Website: macys
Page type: delivery-shipping
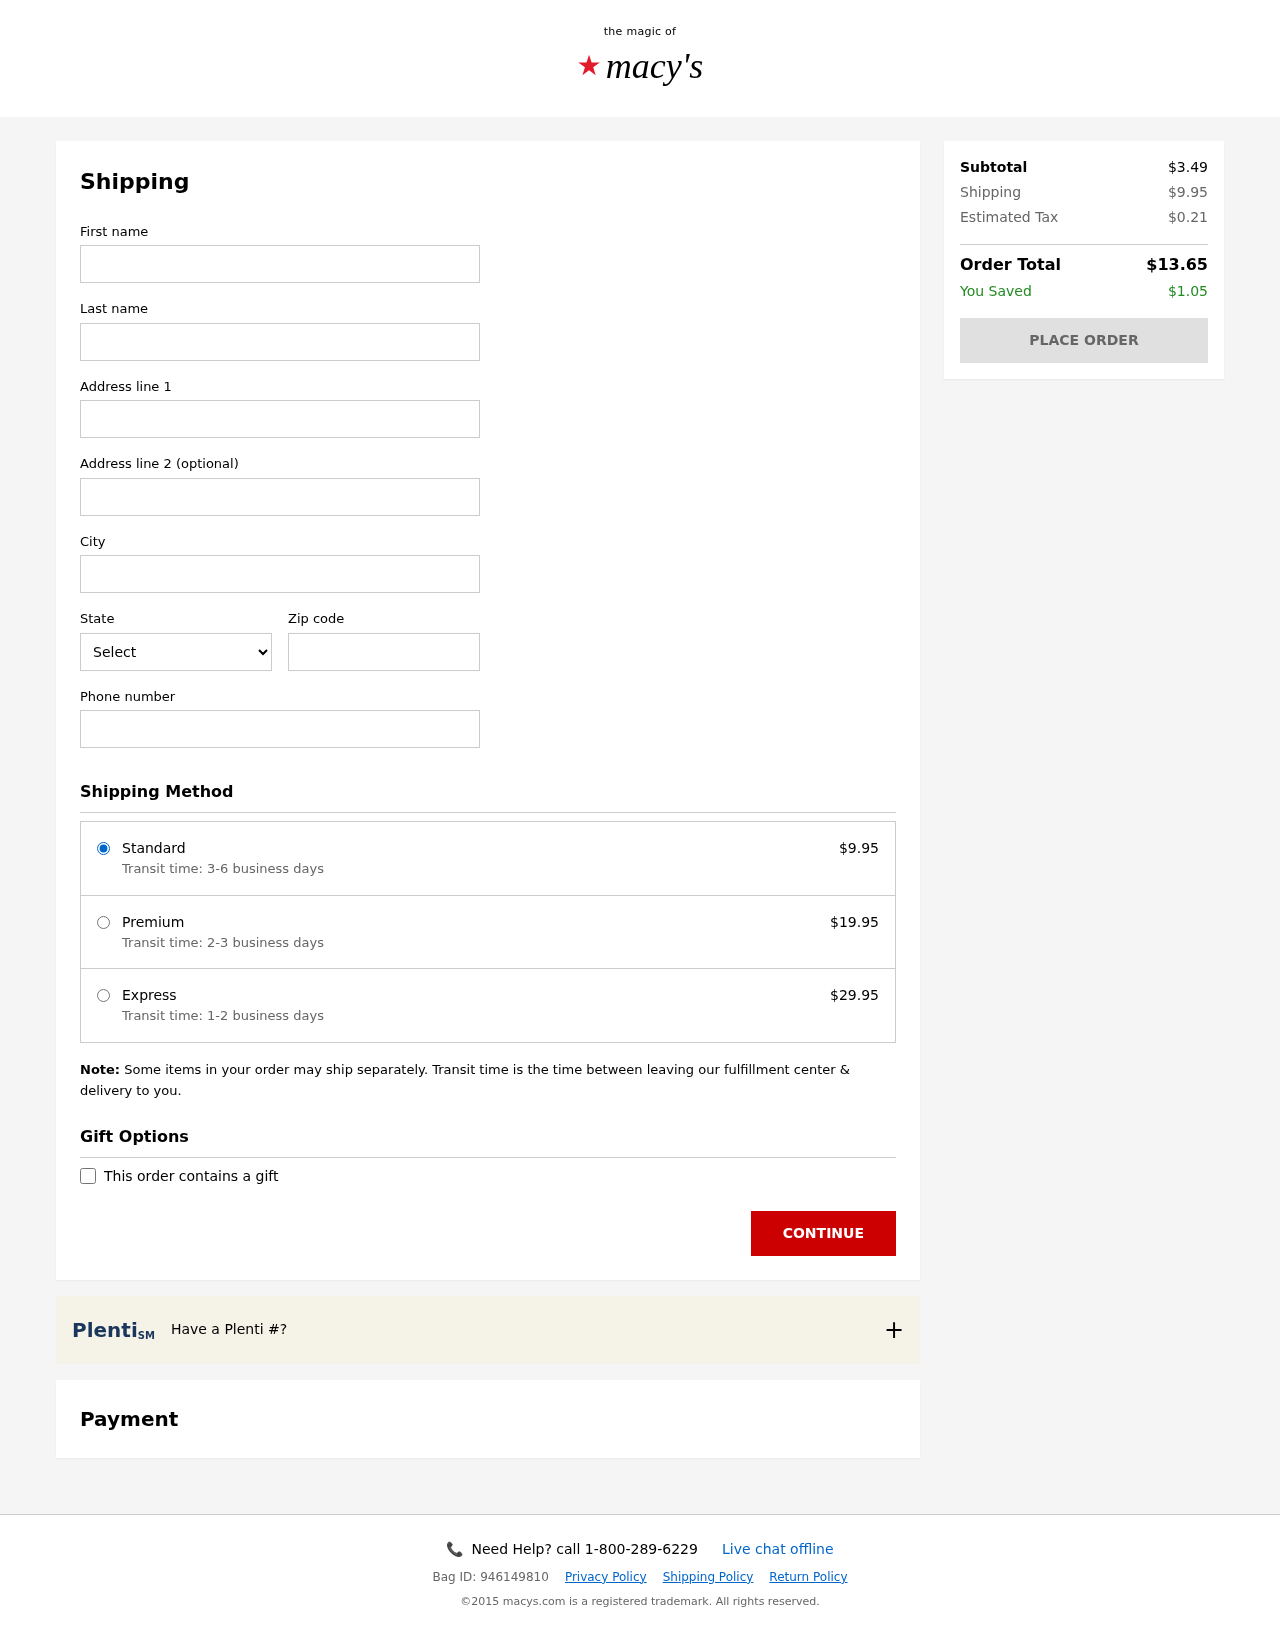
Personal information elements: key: PII_CITY
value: New Seanberg
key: PII_FIRSTNAME
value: Jerry
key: PII_LASTNAME
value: Rhodes
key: PII_PHONE
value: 7962554508
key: PII_POSTCODE
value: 52101
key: PII_STATE_ABBR
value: OK
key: PII_STREET
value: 929 Melissa Locks Apt. 662
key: PII_STREET2
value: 12928 Alan Extension Apt. 852
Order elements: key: ORDER_SHIPPING_COST
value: $9.95
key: ORDER_SHIPPING_PREMIUM
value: $19.95
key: ORDER_SHIPPING_EXPRESS
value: $29.95
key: ORDER_SUBTOTAL
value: $3.49
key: ORDER_TAX
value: $0.21
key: ORDER_TOTAL
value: $13.65
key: ORDER_SAVINGS
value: $1.05